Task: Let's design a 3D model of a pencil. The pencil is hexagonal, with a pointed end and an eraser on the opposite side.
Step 143:
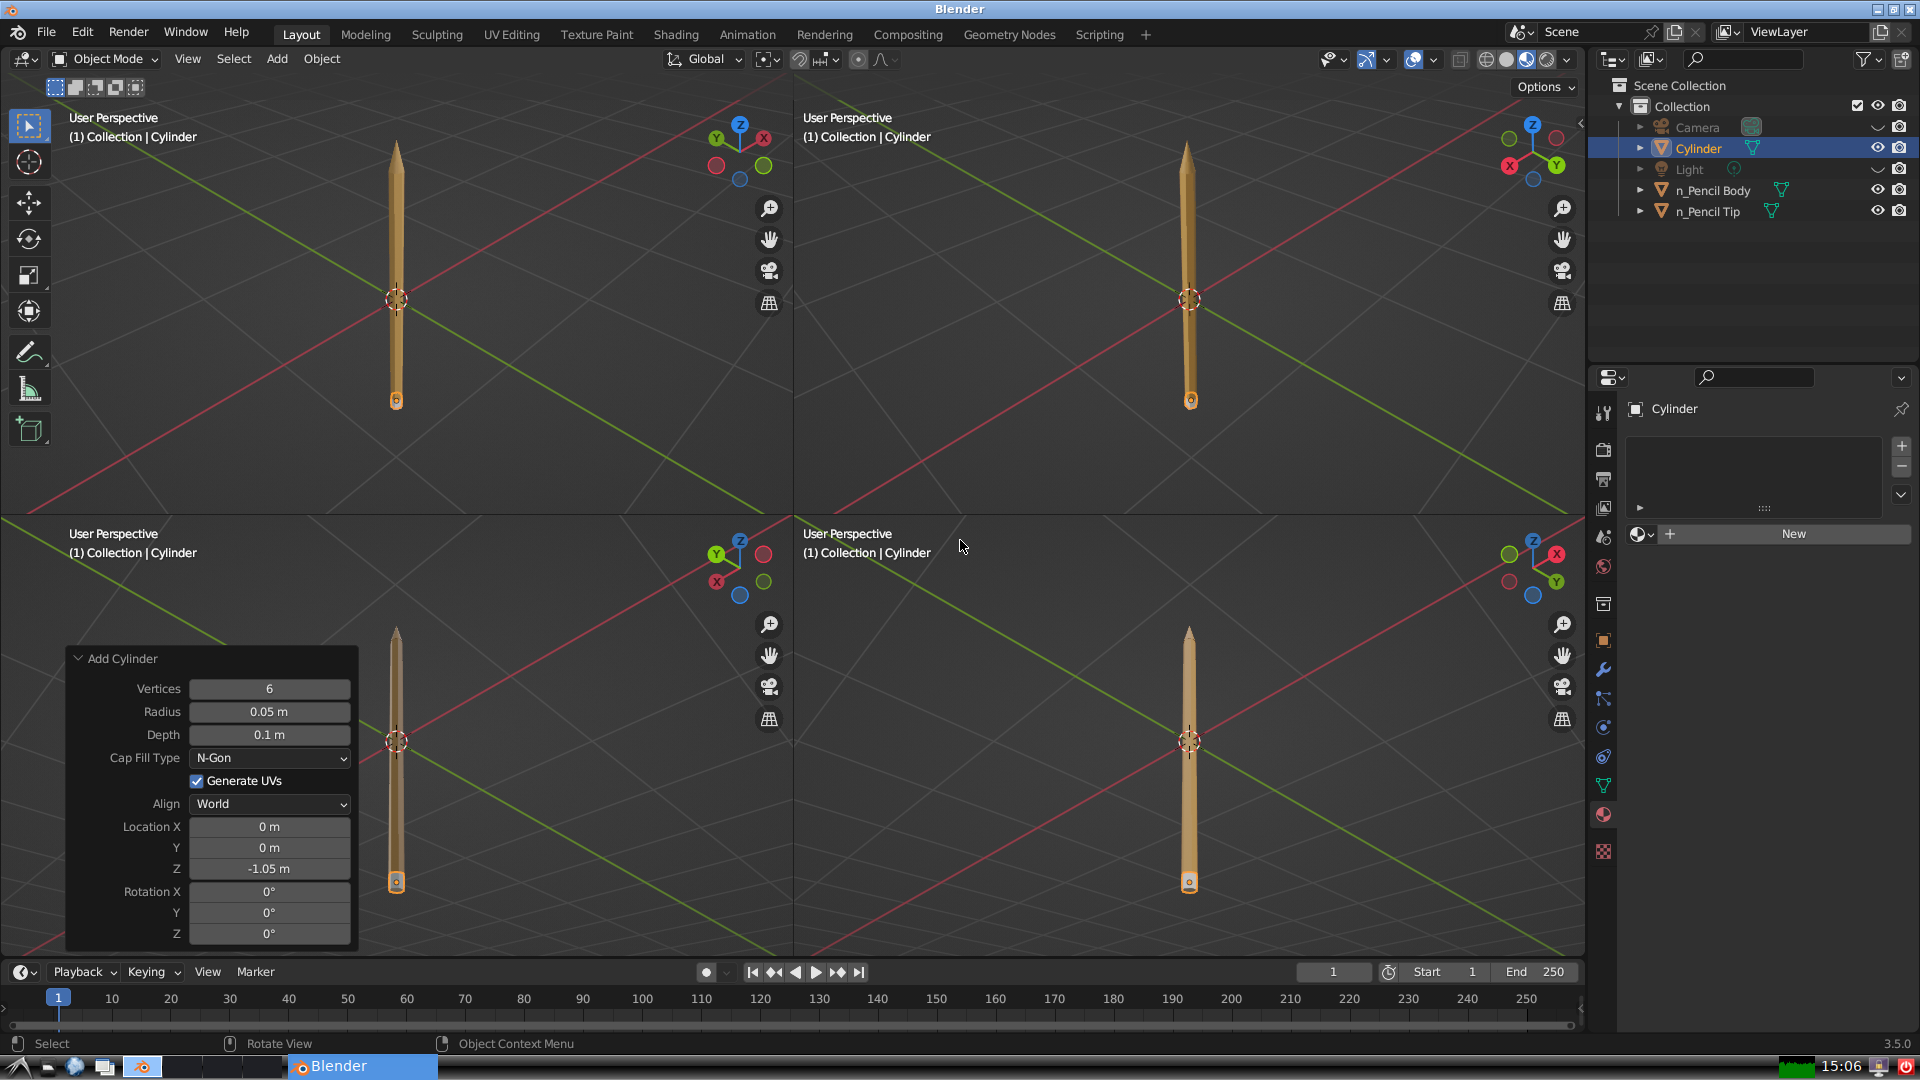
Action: {"mouse_move": [1608, 631]}